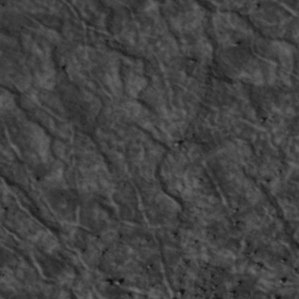
Label: non_frost